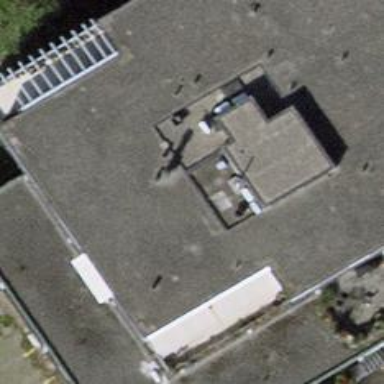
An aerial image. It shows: Office building.